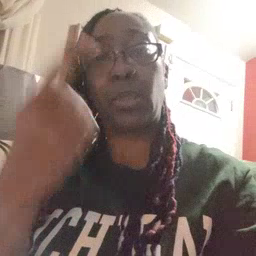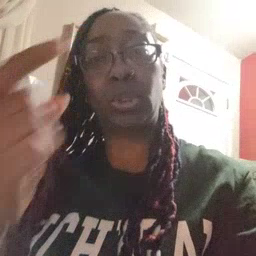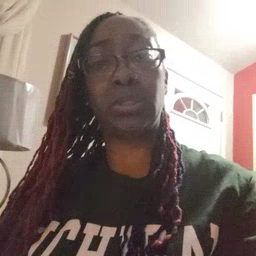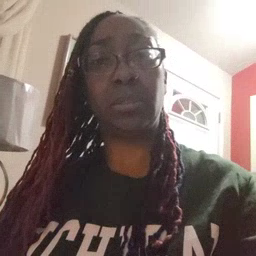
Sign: first